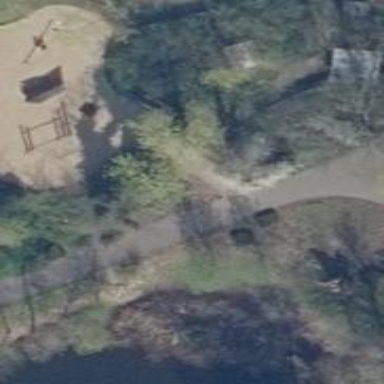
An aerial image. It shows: Footway covered with sand.